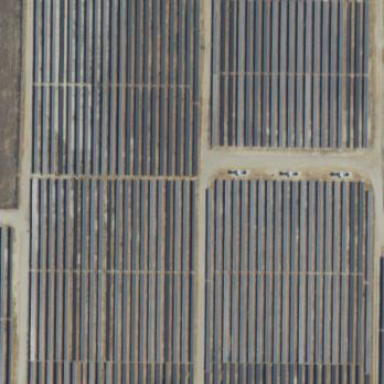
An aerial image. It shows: Solar power plant using photovoltaic technology.